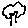
Label: tree